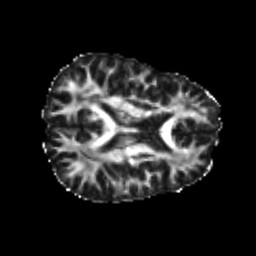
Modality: FA
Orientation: axial
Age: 25
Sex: male
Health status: healthy
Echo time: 0.074 s